Question: >
<URL>
I have a string sent from the server that looks like this:
"Hey, have a look at this picture here <URL>, isn't it nice?"
I would like a regex function which does something like this:
'''
function returnUrl(text) {
regex here ...
return url;
}
'''
I am really bad with regex, so I am coming here asking for help. Please have a look at the picture below to get the idea of what I mean:

This is stackOverflow automatically changing my inserted text in a clickable URL, I suppose it's jQuery / regex.
Thanks in advance.
---
EDIT:
Forgot to mention, this regex should only work for images (jpg, png, etc.) not for all links.
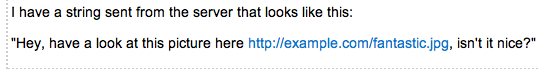
Answer: A simple one will be :
'''
https?://[\w-\.\?\#\/]+
'''
A complete one (which I use) will be :
'''
[-a-zA-Z0-9@:%_\+.~#?&//=]{2,256}\.[a-z]{2,4}(\/[-a-zA-Z0-9@:%_\+.~#?&//=]*)?
'''
And the last oe precisely come from <URL>
A simple one for direct image links (<URL>
'''
https?://[\w-\.\/]+(\.jpg|\.jpeg|\.png|\.bmp)
'''